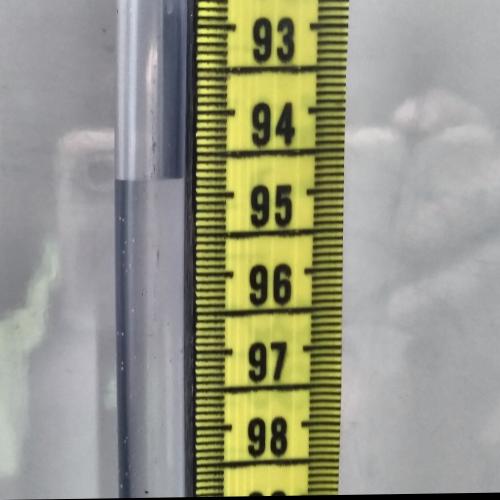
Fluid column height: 94.3 cm